Interaction volume radius: 5 \u00c5
Interaction volume height: 25 \u00c5
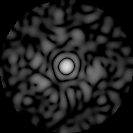
Disorder parameter: 0.8315